Interaction volume radius: 5 \u00c5
Interaction volume height: 25 \u00c5
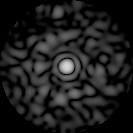
Disorder parameter: 0.8133